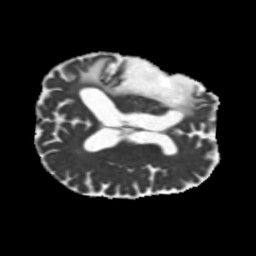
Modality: MD
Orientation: axial
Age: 71
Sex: male
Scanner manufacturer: siemens
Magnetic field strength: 3 T
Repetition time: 5.25 s
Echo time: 0.08 s